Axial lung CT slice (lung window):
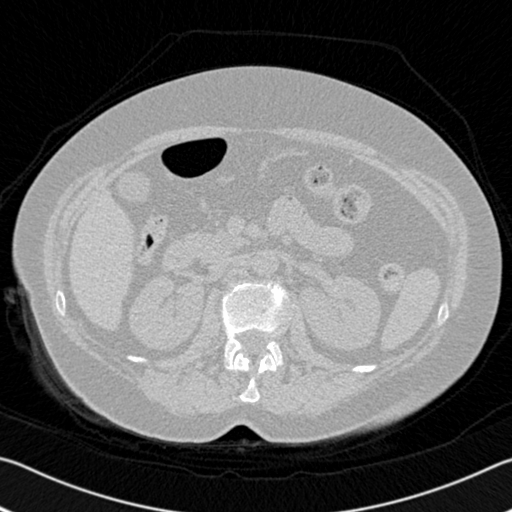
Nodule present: no